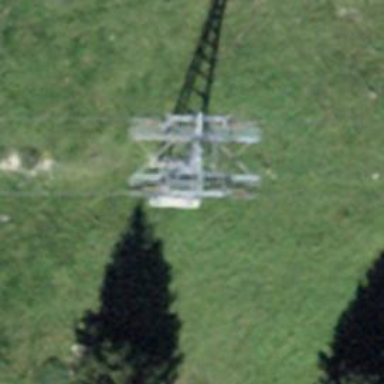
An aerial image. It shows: Pylon for aerialway.